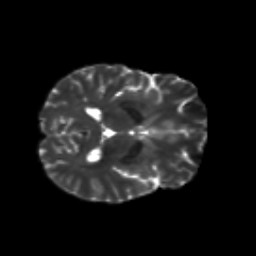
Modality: T2w
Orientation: axial
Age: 29
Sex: male
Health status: healthy
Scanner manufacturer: siemens
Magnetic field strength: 3 T
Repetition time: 8.6 s
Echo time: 0.095 s